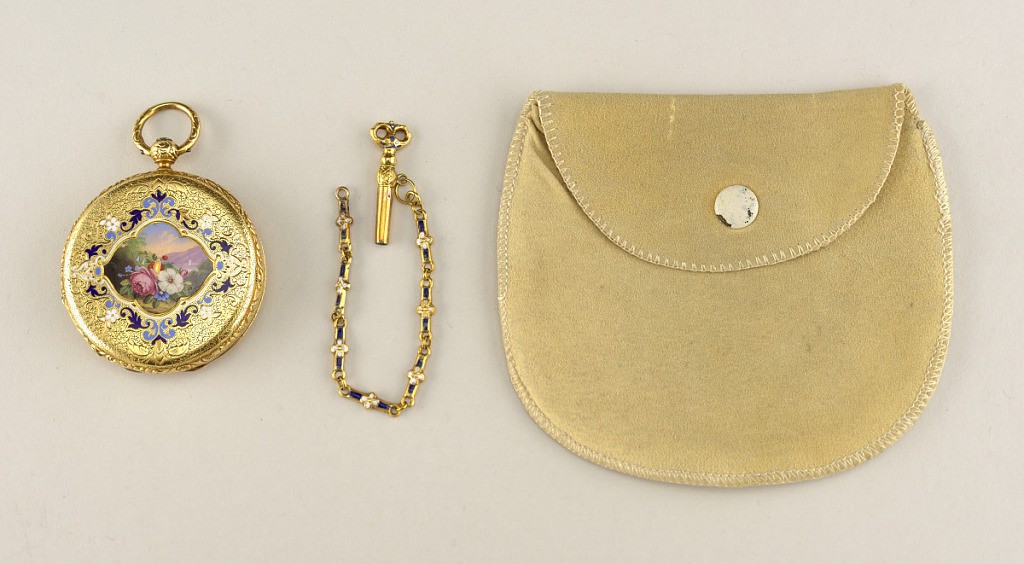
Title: Pocket watch
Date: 1850–53
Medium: Gold, enamel, glass, steel
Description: a) Round gold watch with suspension loop in case which opens on one side to reveal face of watch with engraved Swiss scene and on other side to reveal winding mechanisms and name and location of maker: ROBERT/ GENEVE. Outer case engraved back and front: enameled cartouche on each side, one with flowers, the other solid deep blue, each cartouche with enameled border of flowers and foliage. Engraved inside cover: M.A.G./1853. b) Small gold key and chain with enameled decoration. c) Chamois bag.